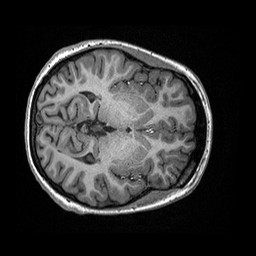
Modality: T1w
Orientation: axial
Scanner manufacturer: ge
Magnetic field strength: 3 T
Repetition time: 2.349 s
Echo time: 0.002968 s